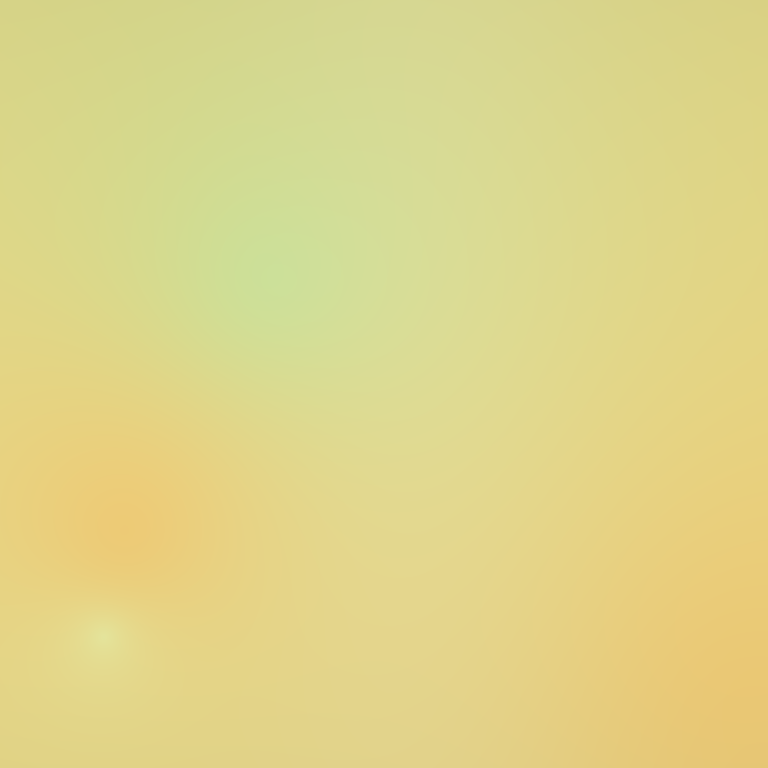
Abstract light effect, smooth gradient from soft yellow to gentle green, calm atmosphere, diffuse glow, no room, no furniture, no objects.